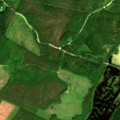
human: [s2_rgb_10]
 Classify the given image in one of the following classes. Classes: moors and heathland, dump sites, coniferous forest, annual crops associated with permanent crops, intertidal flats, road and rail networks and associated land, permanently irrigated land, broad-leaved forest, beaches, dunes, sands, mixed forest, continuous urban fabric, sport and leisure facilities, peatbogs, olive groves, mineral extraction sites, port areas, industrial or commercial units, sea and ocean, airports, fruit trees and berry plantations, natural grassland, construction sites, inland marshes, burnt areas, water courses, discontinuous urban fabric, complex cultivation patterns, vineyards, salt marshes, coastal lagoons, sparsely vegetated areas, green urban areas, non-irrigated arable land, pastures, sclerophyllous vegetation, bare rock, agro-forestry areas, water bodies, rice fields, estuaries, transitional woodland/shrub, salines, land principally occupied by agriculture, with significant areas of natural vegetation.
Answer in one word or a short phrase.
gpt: coniferous forest, mixed forest, water bodies